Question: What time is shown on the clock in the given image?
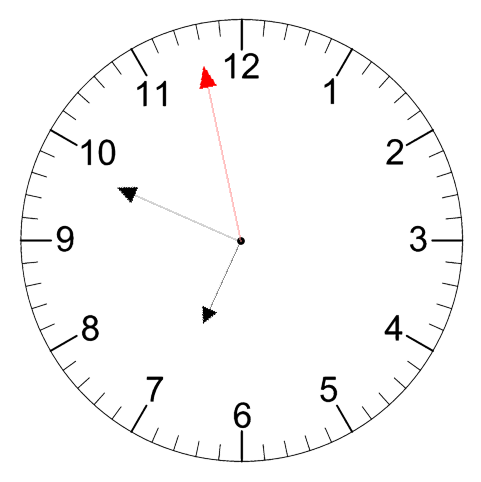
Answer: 06:48:58